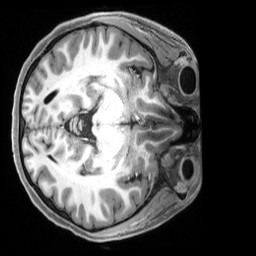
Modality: T1w
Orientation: axial
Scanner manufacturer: siemens
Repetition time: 2.5 s
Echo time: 0.00231 s